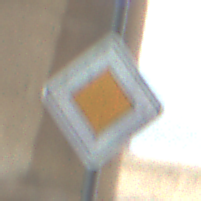
Verkehrszeichen: Vorfahrtsstrasse
Umgebung: Roofed, Beach
Tageszeit: Midday
Wetter: Overcast
Licht: Natural
Jahreszeit: NotSpecified
Kontrast: LowContrast